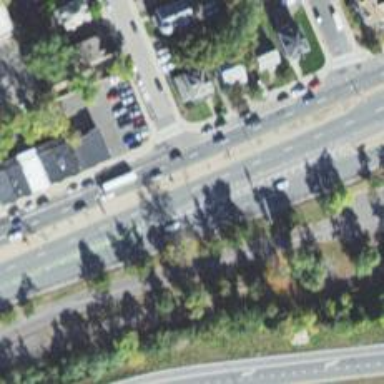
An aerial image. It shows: Secondary road with separate asphalt sidewalks.